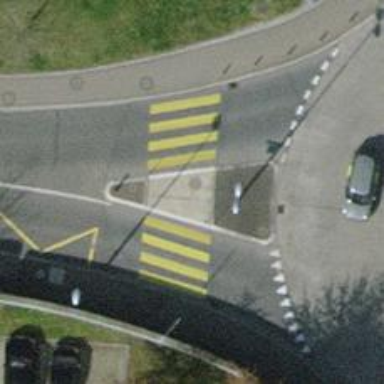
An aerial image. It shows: Zebra crossing with crossing island.